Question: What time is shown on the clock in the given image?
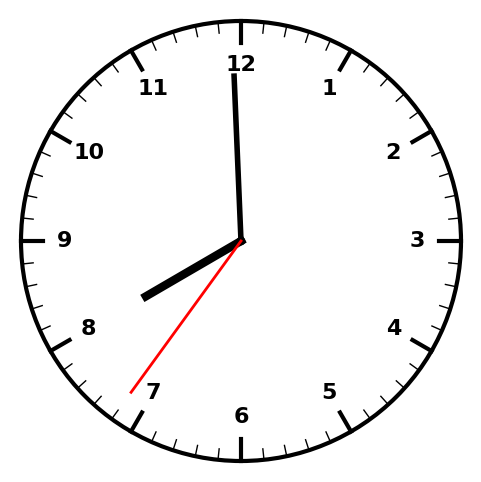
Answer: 07:59:36